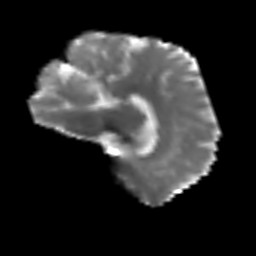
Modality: T2w
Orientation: sagittal
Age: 70
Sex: male
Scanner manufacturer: siemens
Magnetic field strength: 3 T
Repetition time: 3.2 s
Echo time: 0.081 s